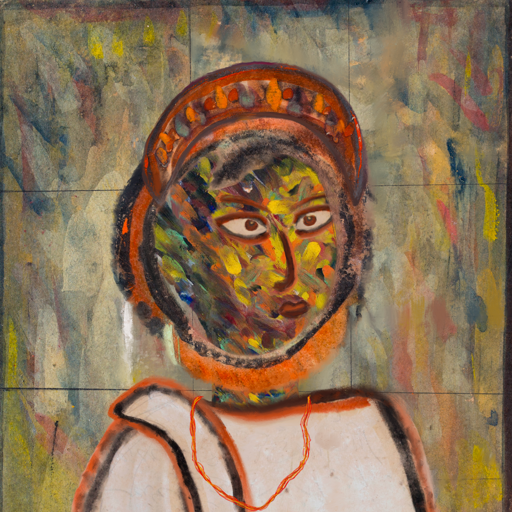
Background: GypsyMother, Head And Neck Side: An_Impression, Face Side: Roy_Bahadur, Bust: Roy_Bahadur, Hair Side: Childish, Head Accessory: Hypocrite, Second Necklace: Gypsy_Mother_2, Necklace: Blank, Baby: Blank